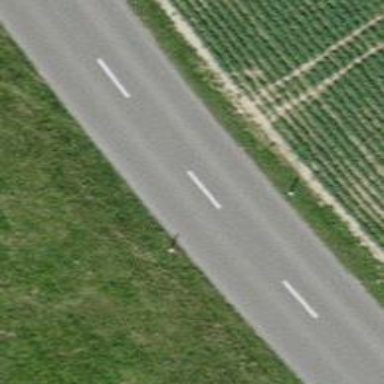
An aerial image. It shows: Asphalt road classified as tertiary.